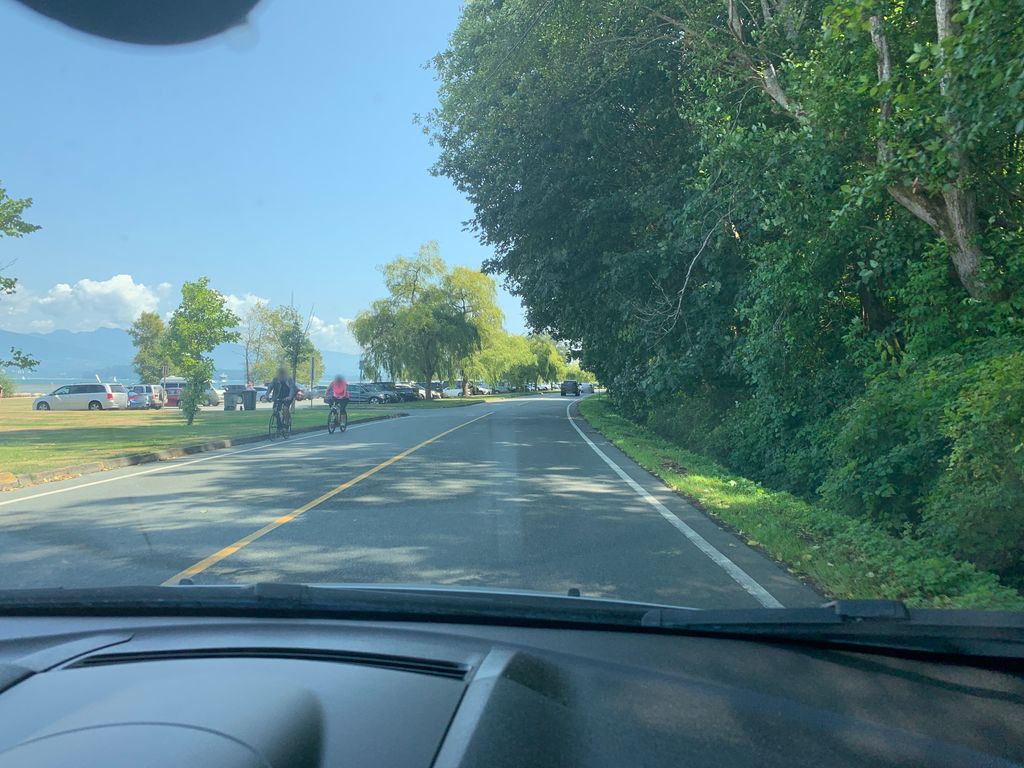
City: vancouver